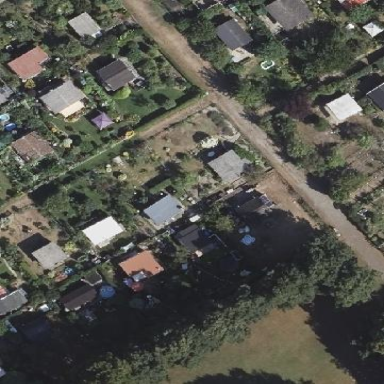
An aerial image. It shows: Plot within allotments.